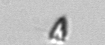
Label: Pyramimonas